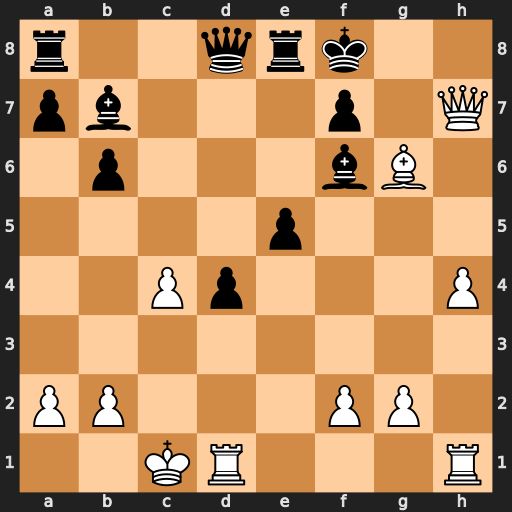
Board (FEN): r2qrk2/pb3p1Q/1p3bB1/4p3/2Pp3P/8/PP3PP1/2KR3R
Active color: w
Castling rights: -
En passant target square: -
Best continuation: Qxf7#